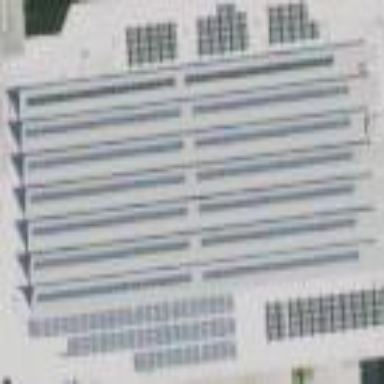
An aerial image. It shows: Solar photovoltaic panel generator.